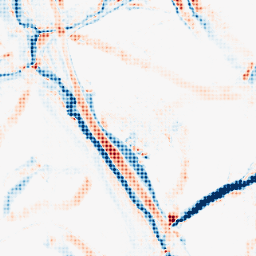
Category: morphological
Decomposition family: morphological_diamond
Decomposition parameters: operation: average
radius: 10
Upsampling method: sinc_blackman
Upsampling parameters: scale: 8
kernel_size: 8
Upsampling scale: 8